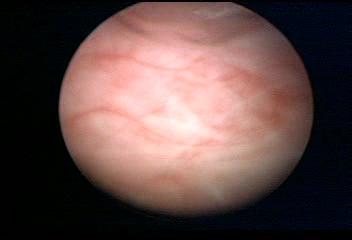
Modality: WLC
Class: Foreign bodies
Subclass: AirBubble
Bladder cancer association: No
Annotated structures: Air bubble